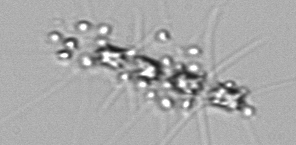
Label: Chaetoceros_didymus_TAG_external_flagellate